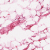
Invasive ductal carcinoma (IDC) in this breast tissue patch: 0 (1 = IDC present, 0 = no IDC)